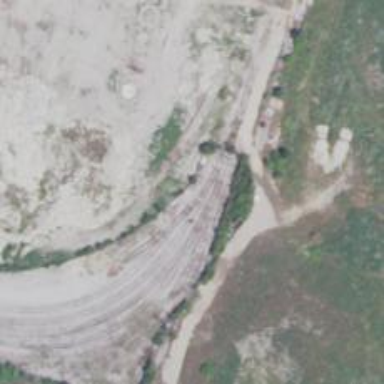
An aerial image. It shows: Unused railway yard.